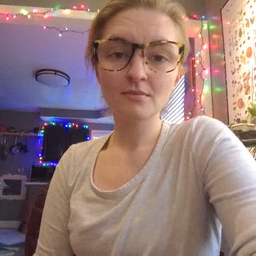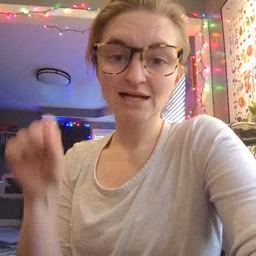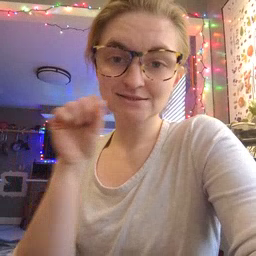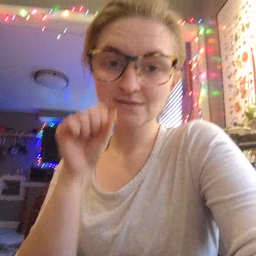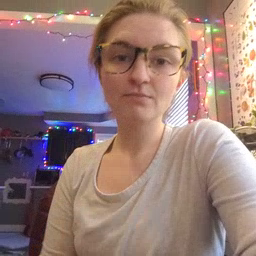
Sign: carrot